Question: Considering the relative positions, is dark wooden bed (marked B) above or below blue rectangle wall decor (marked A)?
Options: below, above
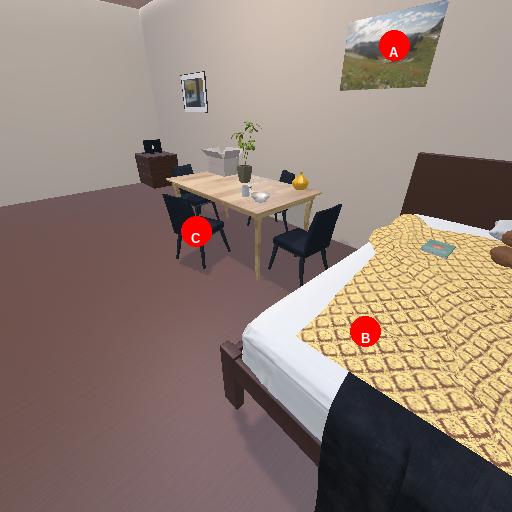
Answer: below